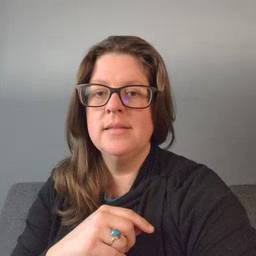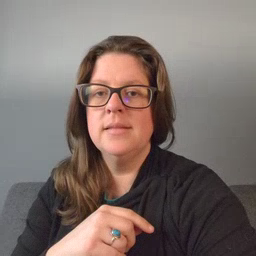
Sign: pretend